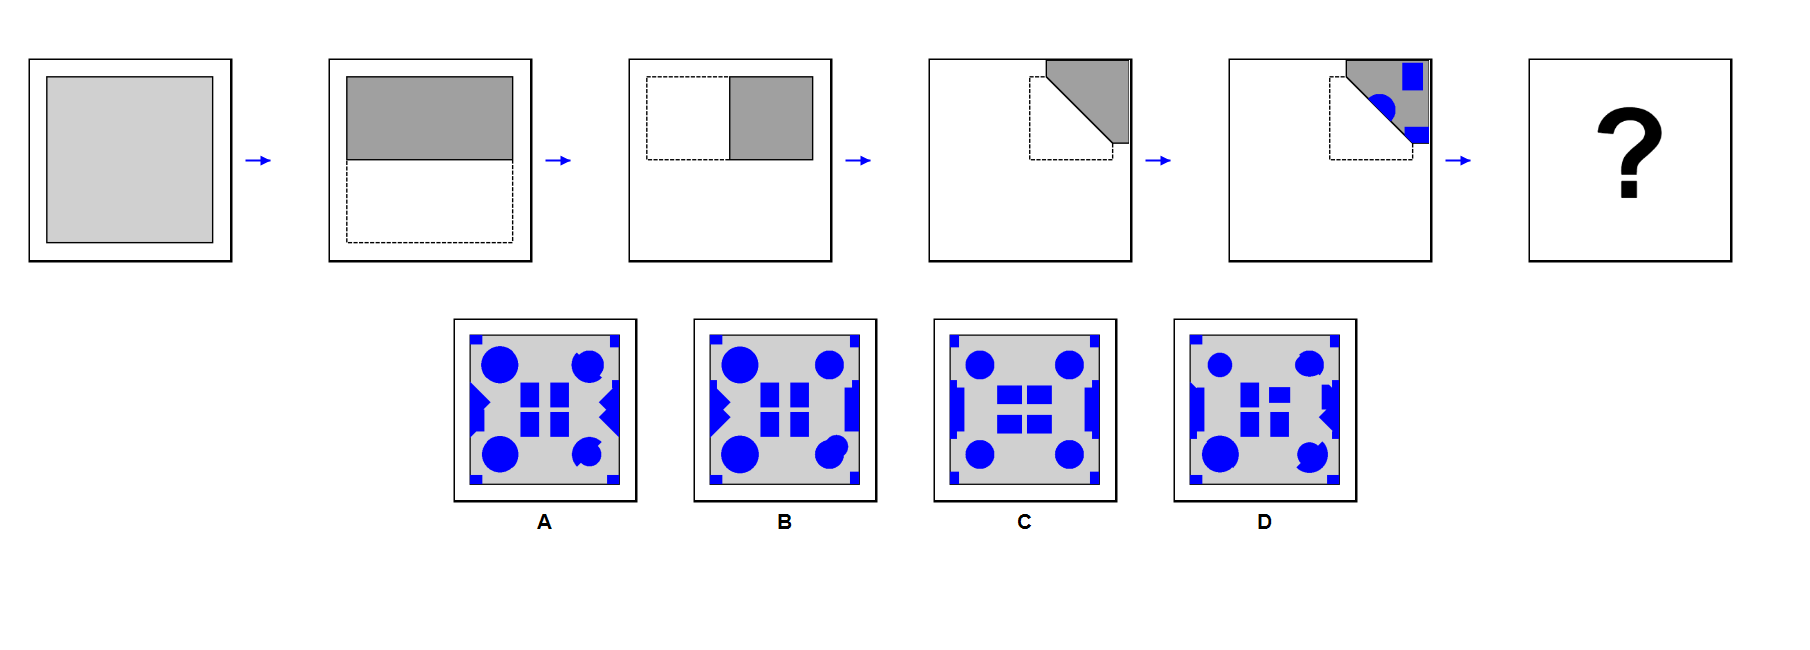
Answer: C